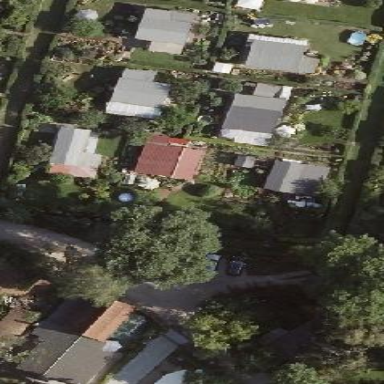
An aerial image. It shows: Plot in the allotments.